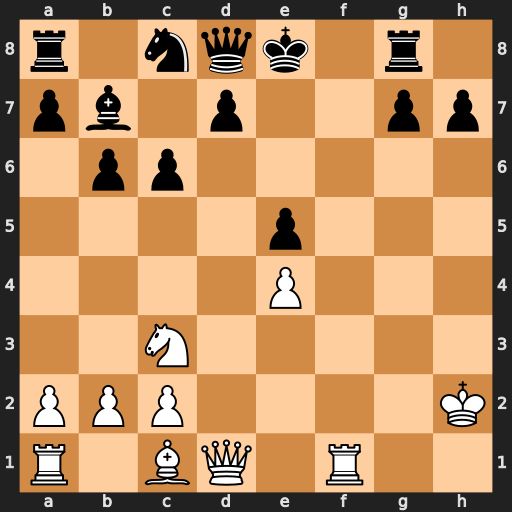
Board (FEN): r1nqk1r1/pb1p2pp/1pp5/4p3/4P3/2N5/PPP4K/R1BQ1R2
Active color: w
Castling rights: q
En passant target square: -
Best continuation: Qh5+ g6 Qxh7 Qh4+ Qxh4